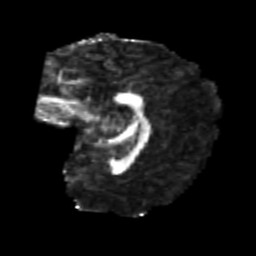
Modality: FA
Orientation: sagittal
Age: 21
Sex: female
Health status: healthy
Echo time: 0.074 s